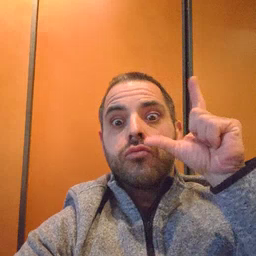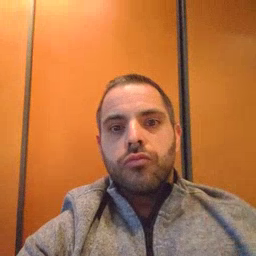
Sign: wake